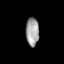
Tissue: lung
Cell type: Others
Senescence score: 0.2213
Nuclear area (px): 364
Mean DAPI intensity: 160.393